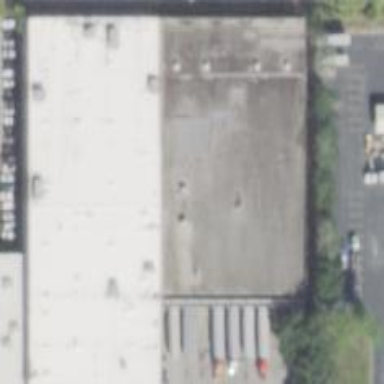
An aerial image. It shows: Commercial building.